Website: home-depot
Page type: payment
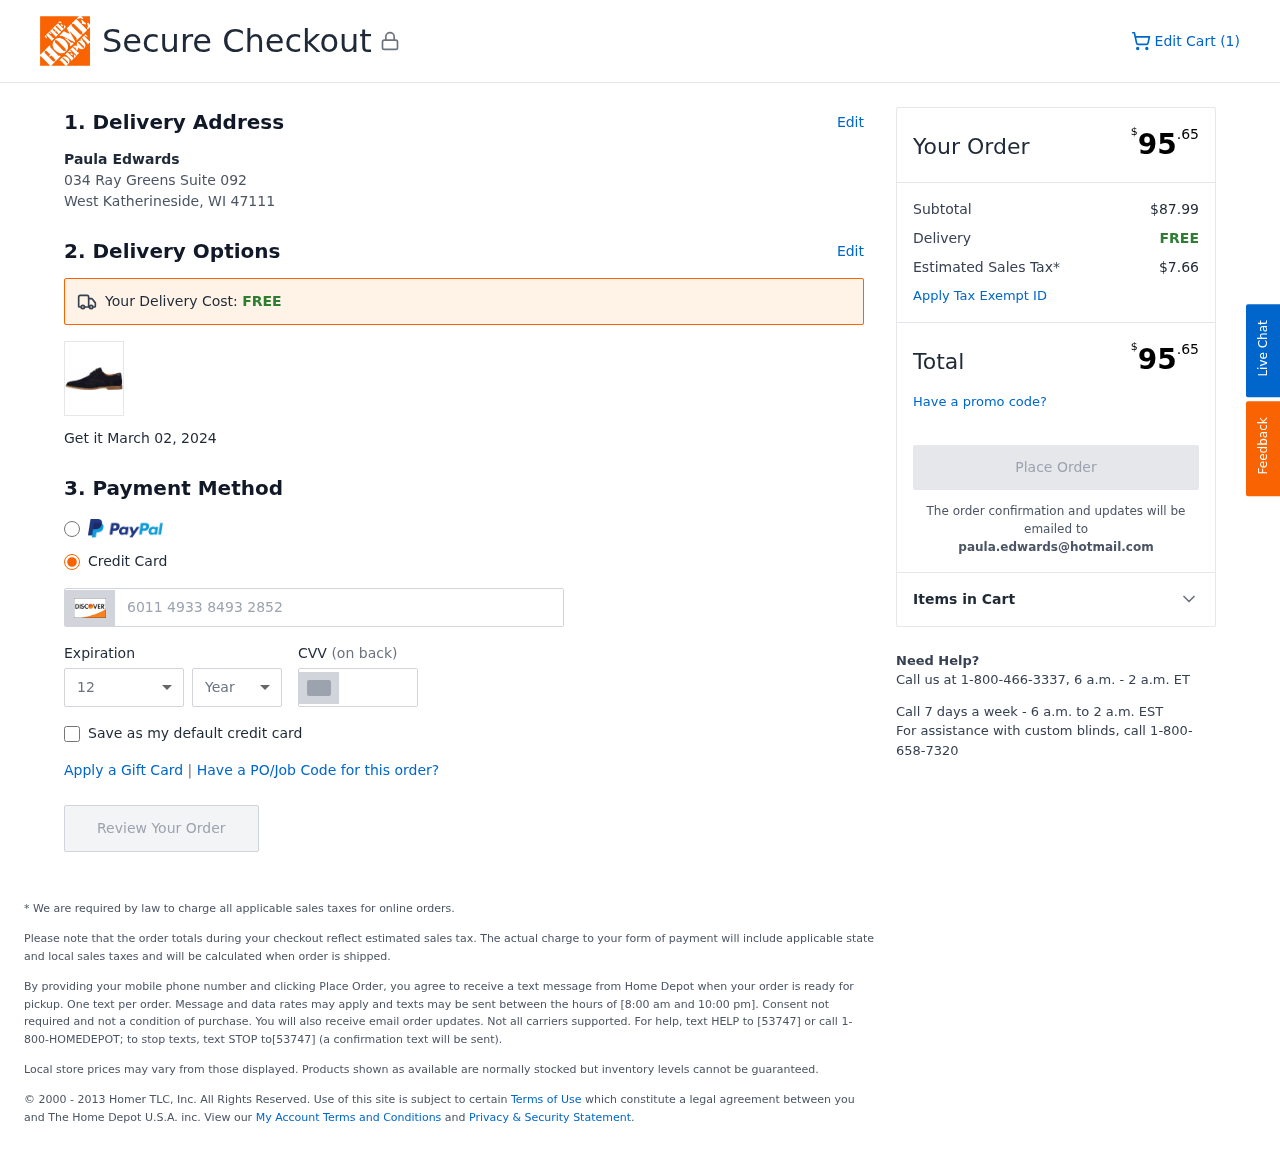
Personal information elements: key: PII_CARD_CVV
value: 187
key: PII_CARD_EXPIRY_MONTH
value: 12
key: PII_CARD_EXPIRY_YEAR
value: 27
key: PII_CARD_NUMBER
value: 6011 4933 8493 2852
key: PII_CITY_STATE_ZIP
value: West Katherineside, WI 47111
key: PII_EMAIL
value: paula.edwards@hotmail.com
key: PII_FULLNAME
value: Paula Edwards
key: PII_STREET
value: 034 Ray Greens Suite 092
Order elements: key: ORDER_NUM_ITEMS
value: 1
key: ORDER_DELIVERY_DATE
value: March 02, 2024
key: ORDER_TOTAL
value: $95.65
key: ORDER_SUBTOTAL
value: $87.99
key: ORDER_SHIPPING_COST
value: FREE
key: ORDER_TAX
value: $7.66